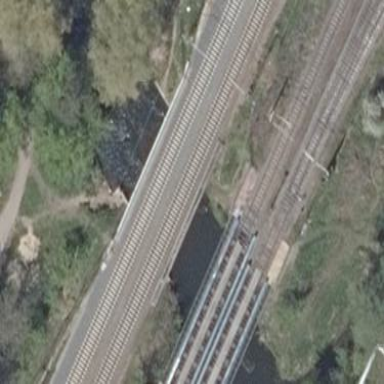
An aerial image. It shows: Beam bridge structure.